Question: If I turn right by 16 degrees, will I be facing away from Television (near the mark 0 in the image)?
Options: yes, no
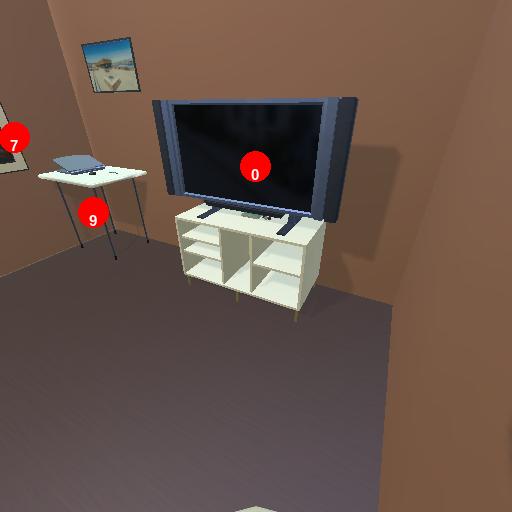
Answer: yes